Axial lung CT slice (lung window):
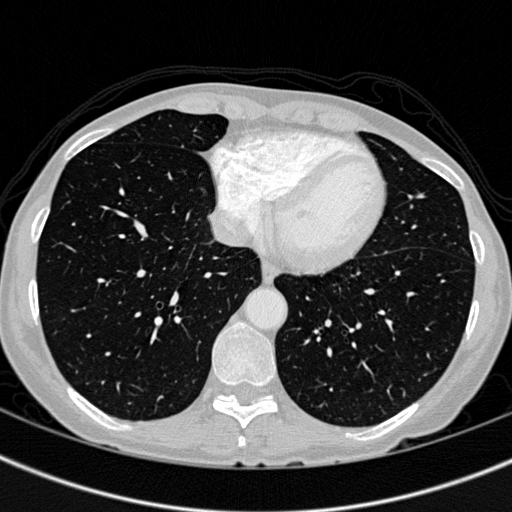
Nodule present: no